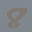
Label: 8